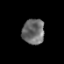
Tissue: prostate
Cell type: T cells
Senescence score: 0.2874
Nuclear area (px): 552
Mean DAPI intensity: 107.556